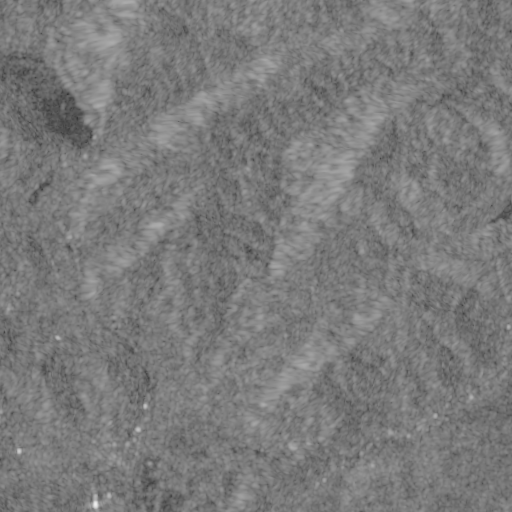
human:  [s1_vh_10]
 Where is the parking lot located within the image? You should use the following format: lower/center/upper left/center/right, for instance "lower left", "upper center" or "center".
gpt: The parking lot is located in the lower left of the image.
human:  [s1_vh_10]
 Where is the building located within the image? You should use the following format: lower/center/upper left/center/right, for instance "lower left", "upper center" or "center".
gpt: There is no building in the image.

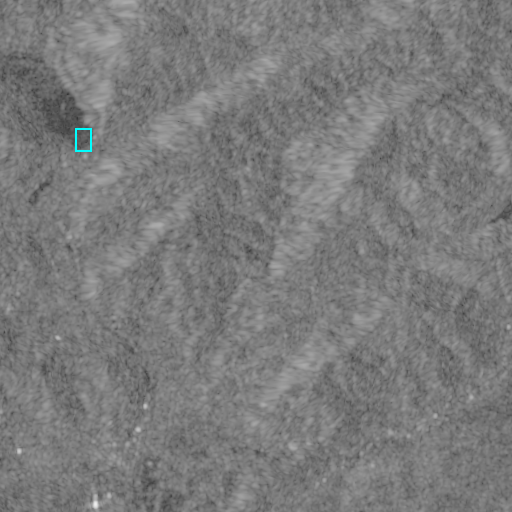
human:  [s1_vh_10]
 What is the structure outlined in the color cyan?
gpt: The structure outlined in cyan is a dam.
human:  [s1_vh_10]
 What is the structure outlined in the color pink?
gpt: There is no pink outline.